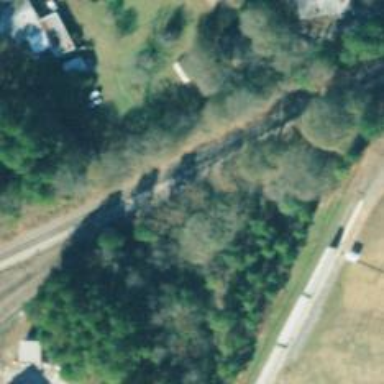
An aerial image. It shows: Railway spur service.